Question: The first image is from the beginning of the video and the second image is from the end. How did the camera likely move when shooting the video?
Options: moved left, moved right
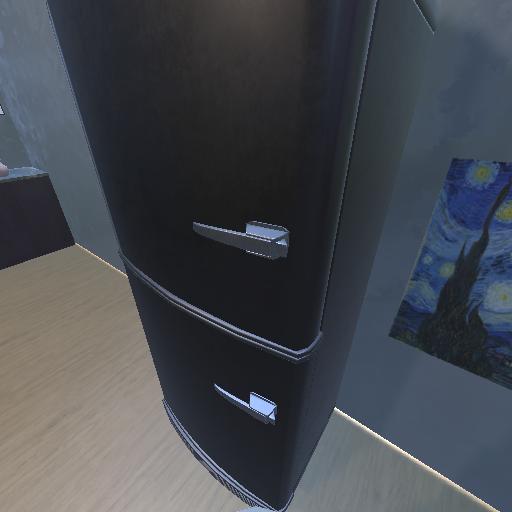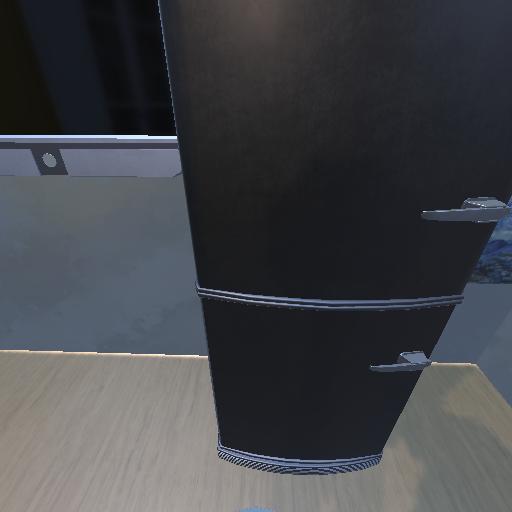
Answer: moved left